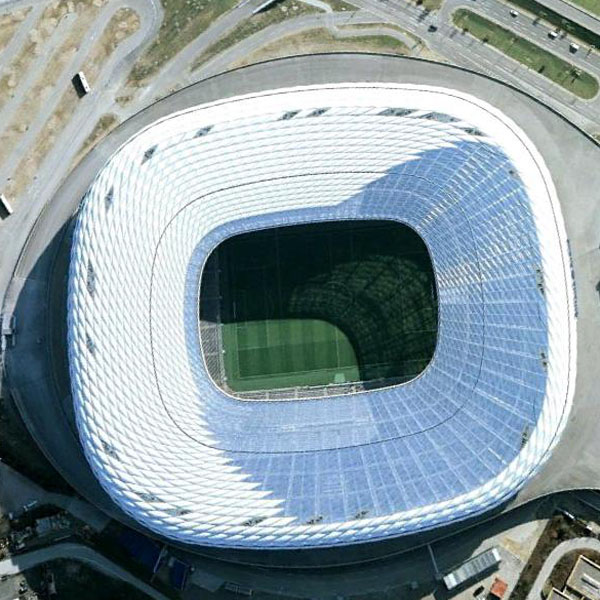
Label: footballField